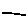
Label: line